You are looking at the short-time Fourier spectrogram of a rotating shaft's vibration signal. What is the most likely rotor condition (normal, misalignment, unbalance, looseness)?
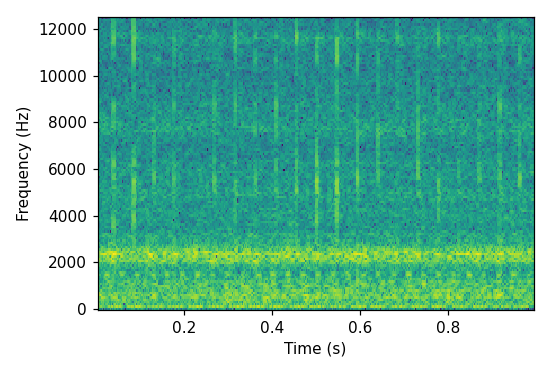
Answer: looseness